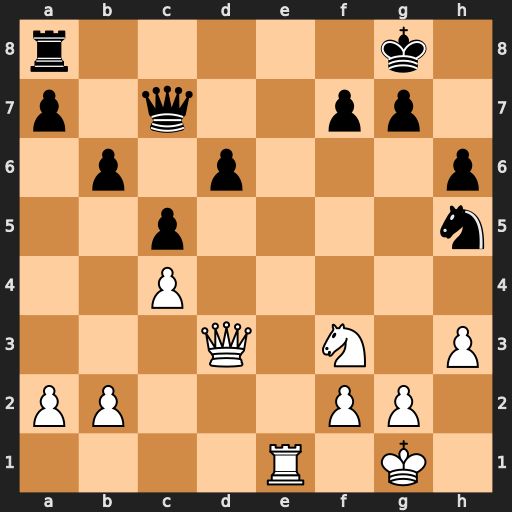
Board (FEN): r5k1/p1q2pp1/1p1p3p/2p4n/2P5/3Q1N1P/PP3PP1/4R1K1
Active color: w
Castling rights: -
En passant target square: -
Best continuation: Qd5 Rc8 Qxh5